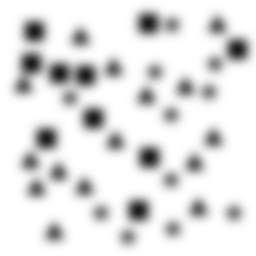
Squares: 10
Triangles: 15
Stars: 11
Total shapes: 36